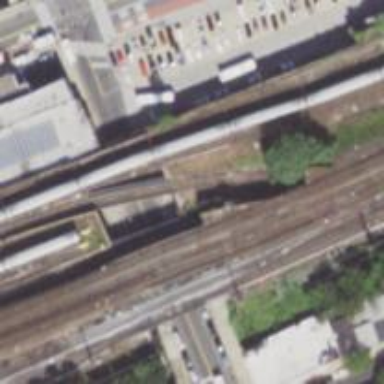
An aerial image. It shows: Railway bridge with electrified rails.